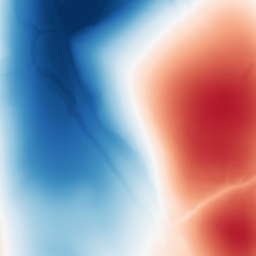
Category: trend_removal
Decomposition family: polynomial
Decomposition parameters: degree: 3
Upsampling method: fft_zeropad
Upsampling parameters: scale: 8
Upsampling scale: 8